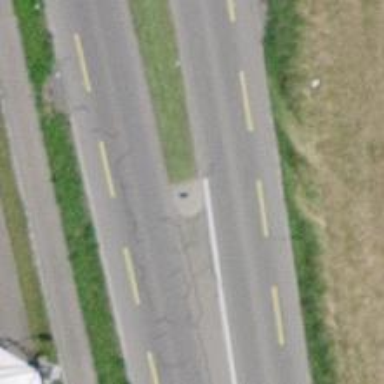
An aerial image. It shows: Asphalt road with primary highway designation. It includes separate cycle lane and sidewalk.